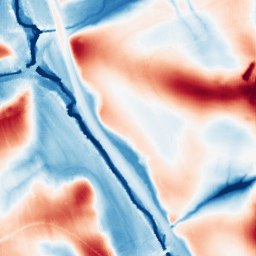
Category: edge_preserving
Decomposition family: guided
Decomposition parameters: radius: 32
eps: 0.001
Upsampling method: fft_zeropad
Upsampling parameters: scale: 2
Upsampling scale: 2